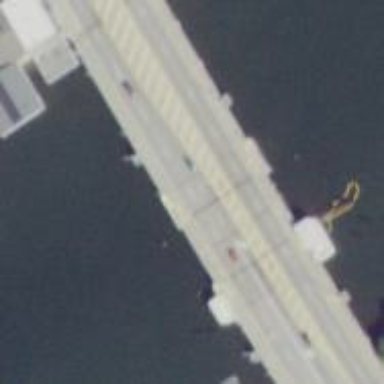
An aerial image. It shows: Primary highway on movable bascule bridge.